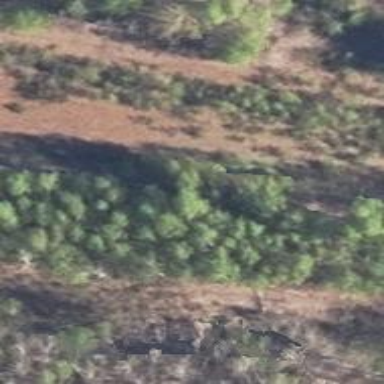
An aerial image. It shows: Abandoned spur railway.